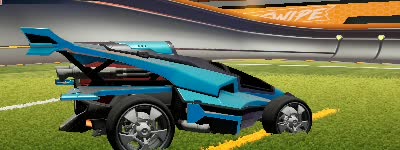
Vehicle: aftershock